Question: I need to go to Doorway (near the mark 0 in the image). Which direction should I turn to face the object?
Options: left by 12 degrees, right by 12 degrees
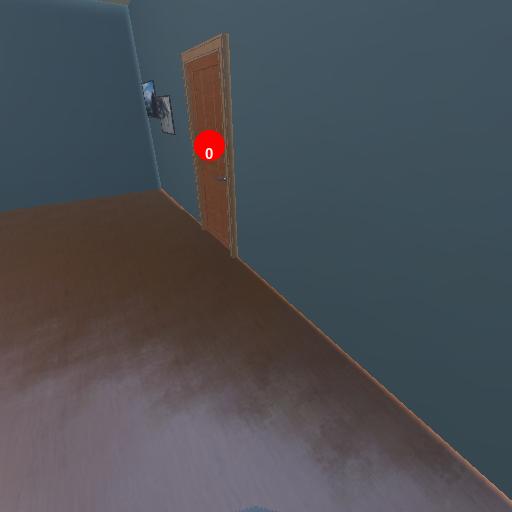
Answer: left by 12 degrees